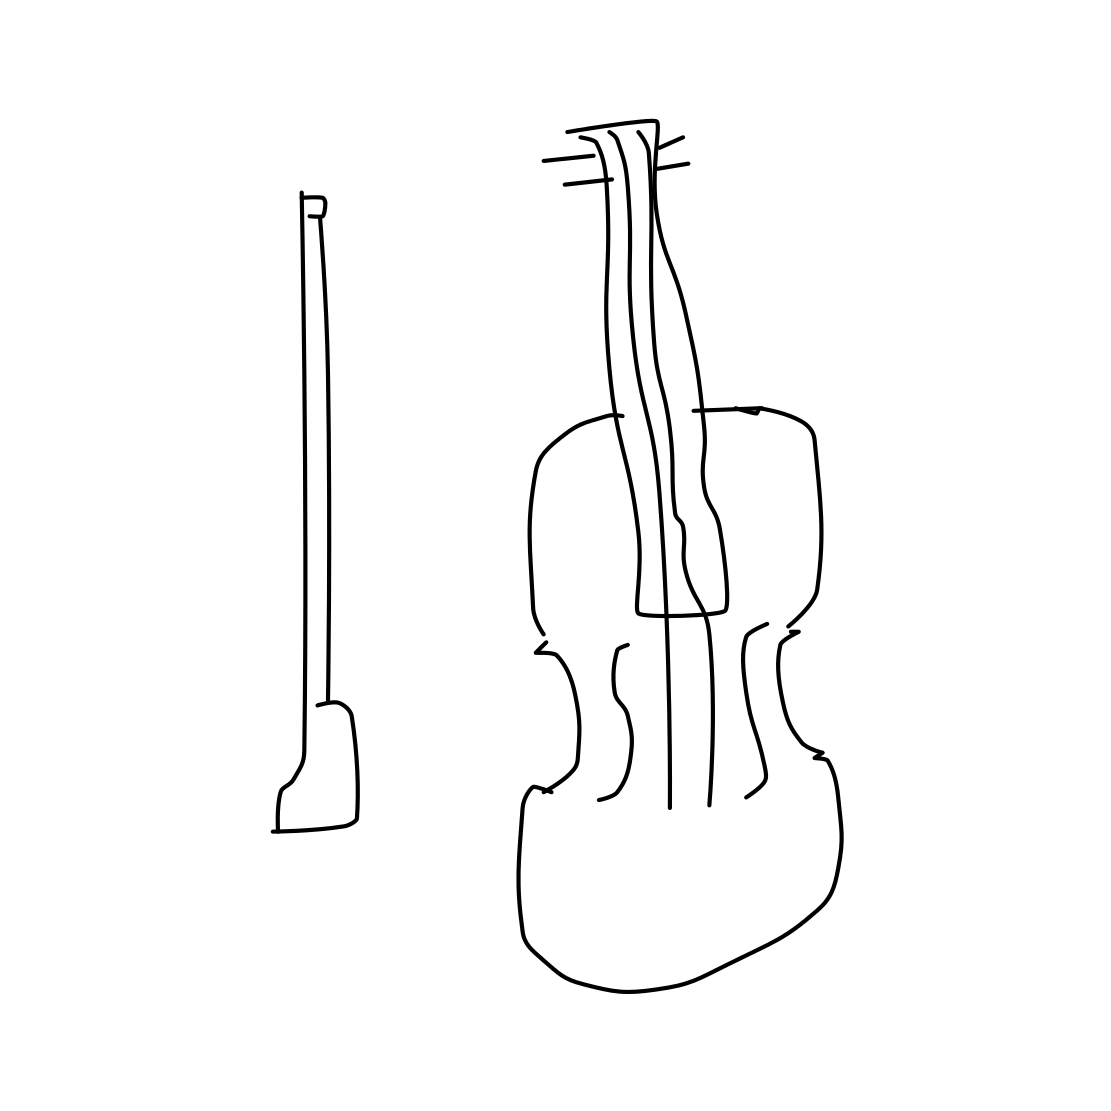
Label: violin